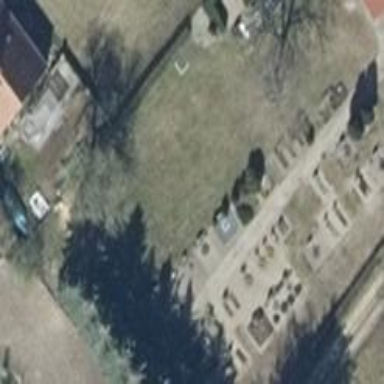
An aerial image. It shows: Cemetery.